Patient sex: M
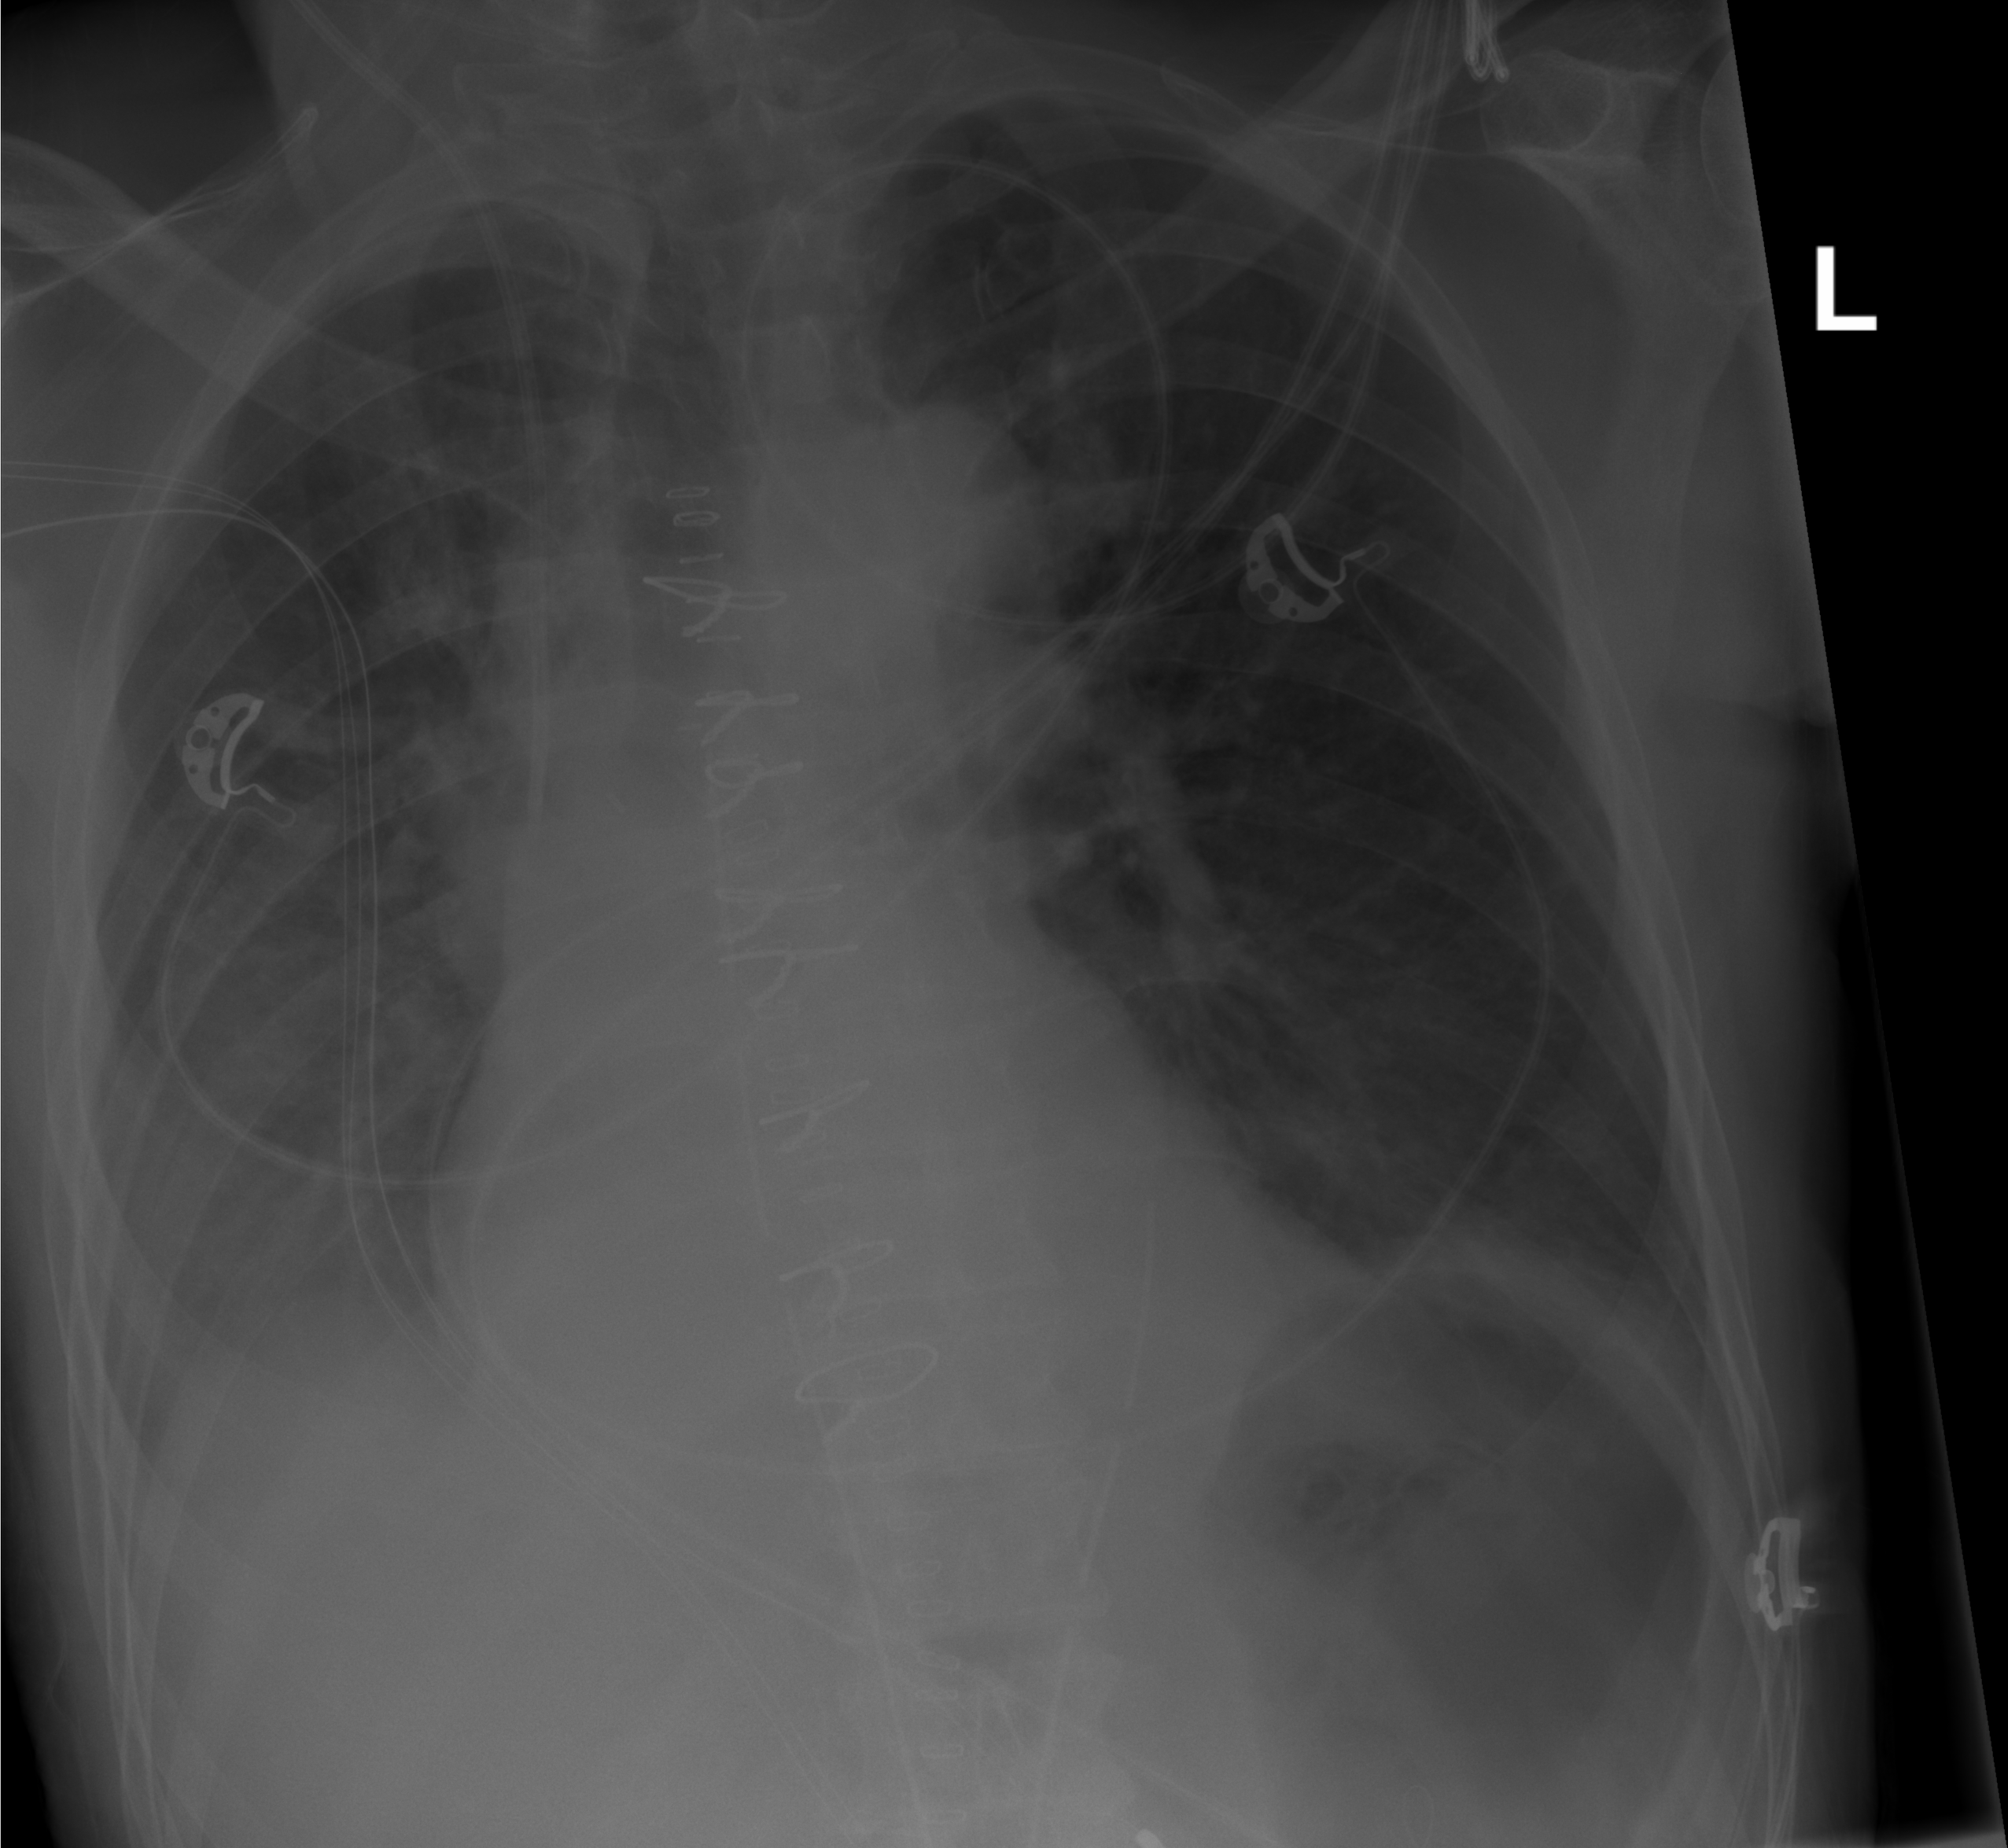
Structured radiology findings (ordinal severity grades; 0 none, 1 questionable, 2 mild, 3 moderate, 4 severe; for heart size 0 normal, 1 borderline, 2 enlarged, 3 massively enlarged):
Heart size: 0
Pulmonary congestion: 0
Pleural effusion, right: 2
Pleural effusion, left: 0
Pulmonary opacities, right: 2
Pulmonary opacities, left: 0
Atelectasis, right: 2
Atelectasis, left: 0